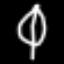
Label: leaf